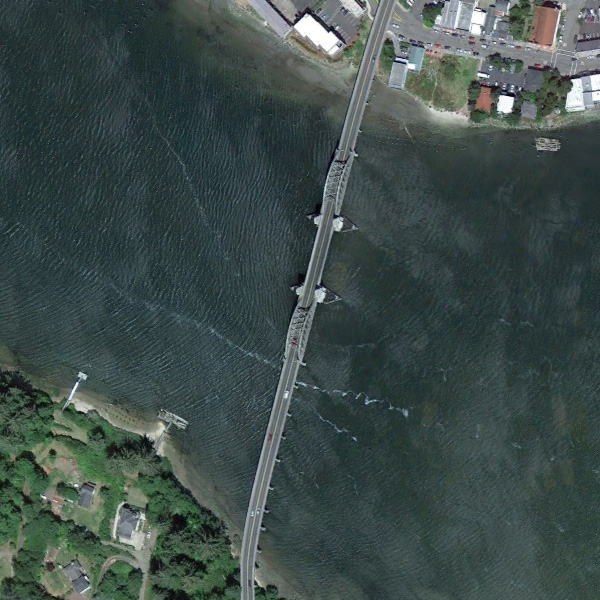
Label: Bridge